Question: How to exchange the links's place using jquery.
below the navigation will be content div for each tab. the selected link will always next to the first "sixrevision" link.

Code will be like this
'''
<ul id="crumbs">
<li><a href="#" class="selected">Home</a></li>
<li><a href="#">product 1</a></li>
<li><a href="#">product 1</a></li>
<li><a href="#">product 1</a></li>
/ul>
'''
It will be a ajax tab system but only tabs looks like breadcrumb. I want to know how to keep "selected" item always in next of first item.
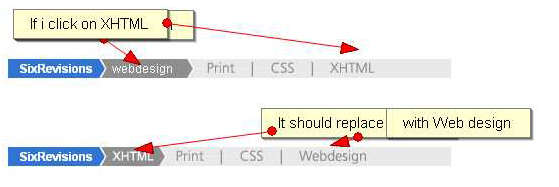
Answer: I would take a slightly different approach, and it is outlined below and demonstrated at <URL>
The advantages to this is that the change can be initiated by pure CSS. You do not need to change HTML or apply javascript if you are doing a server-side change. I personally find this to be cleaner and easier to manage in the long run.
NOTE: I changed the HTML slightly, to have the containing element fashion the 'selected' class, opposed to the element. I have found that applying 'selected' and 'active' classes to the containing elements, opposed to the click element, allows for more flexibility.
'''
<ul id="crumbs">
<li><a href="#">XHTML</a></li>
<li class="selected"><a href="#">Javascript</a></li>
<li><a href="#">Flash</a></li>
<li><a href="#">SEO</a></li>
</ul>
'''
'''
$(function(){
$('ul#crumbs li a').bind('click',crumbClick)
});
function crumbClick(){
$('ul#crumbs .selected').removeClass('selected');
$(this).parents('li').addClass('selected');
return false;
}
'''
'''
/* RESET */
ul#crumbs, ul#crumbs li { margin:0;padding:0;}
ul#crumbs li a {display:inline-block;padding:3px 4px;}
ul#crumbs li {list-style:none;display:inline;}
ul#crumbs li.selected {float:left;}
'''